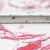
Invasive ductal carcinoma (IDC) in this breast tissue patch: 0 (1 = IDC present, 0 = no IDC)